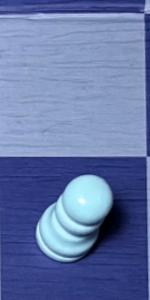
Label: Pawn_White